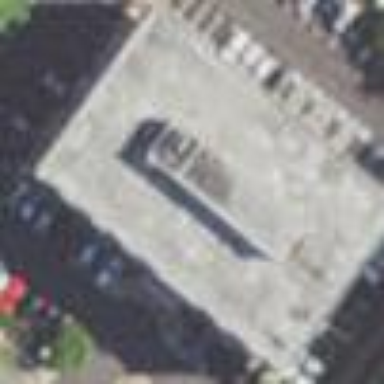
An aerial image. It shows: Office building.